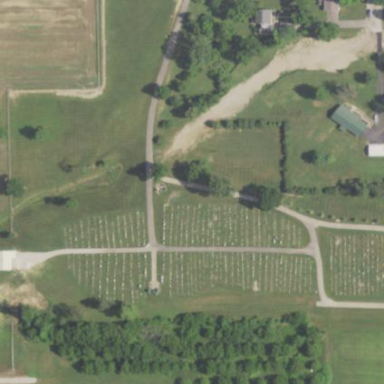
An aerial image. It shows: Cemetery.